Question: I have been working on a project, everything was going smoothly and project has no errors. Last saved project was ok and running smoothly but when I opened same project after 2 days the run project button is disabled, no options are available/enable to run my project.

in above picture rectangle area in red color where options are disabled.
I dont know what should i do, I tried to copy same project and pasted in other location and opened from netbeans.. but still same problem.. How to run this project.. please any one help me out.. thanks
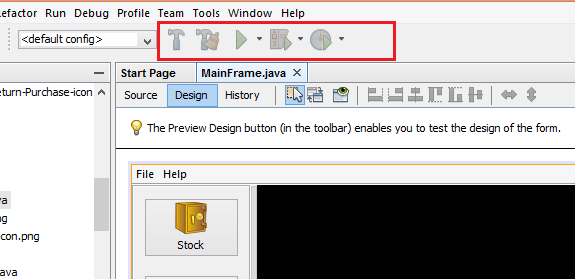
Answer: Disable "" and restart Netbeans.